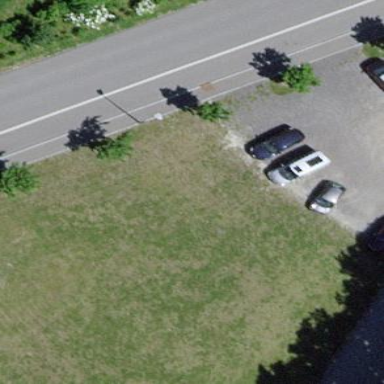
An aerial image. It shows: Street-side parking area with grass paver surface. The parking spaces are oriented diagonally.